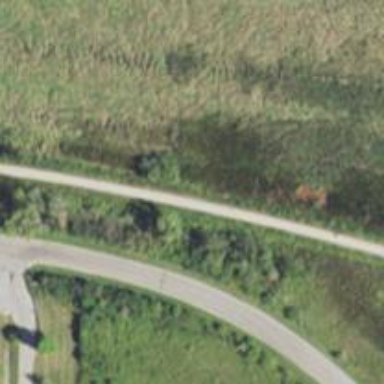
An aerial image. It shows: Abandoned railway next to cycleway.